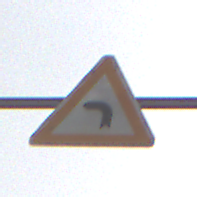
Verkehrszeichen: KurveLinks
Umgebung: Outdoor, Nature
Tageszeit: MorningAfternoon
Wetter: PartlyCloudy
Licht: Natural
Jahreszeit: Winter
Kontrast: MediumContrast